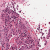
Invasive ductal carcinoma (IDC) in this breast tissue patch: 0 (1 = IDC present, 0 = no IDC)